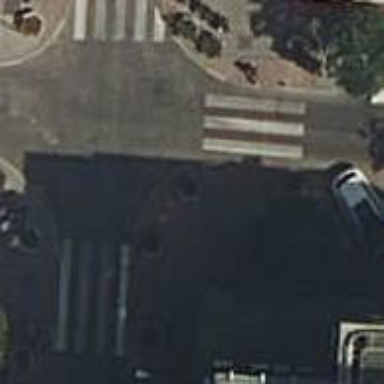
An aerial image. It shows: Zebra crossing on the road.